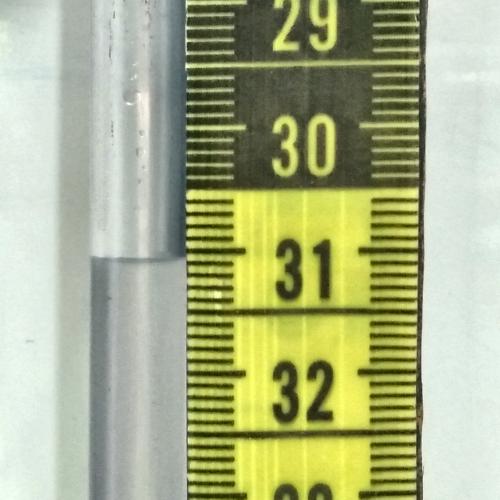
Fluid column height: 31.1 cm